Interaction volume radius: 5 \u00c5
Interaction volume height: 15 \u00c5
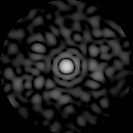
Disorder parameter: 0.8441